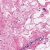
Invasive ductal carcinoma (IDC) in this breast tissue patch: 0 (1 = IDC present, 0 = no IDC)